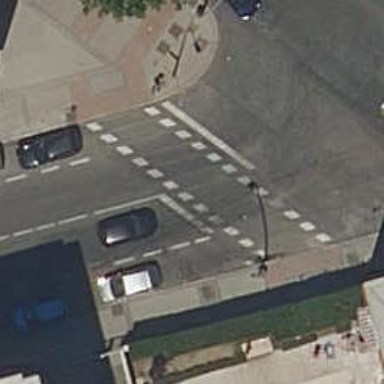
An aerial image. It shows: Crossing with traffic signals.